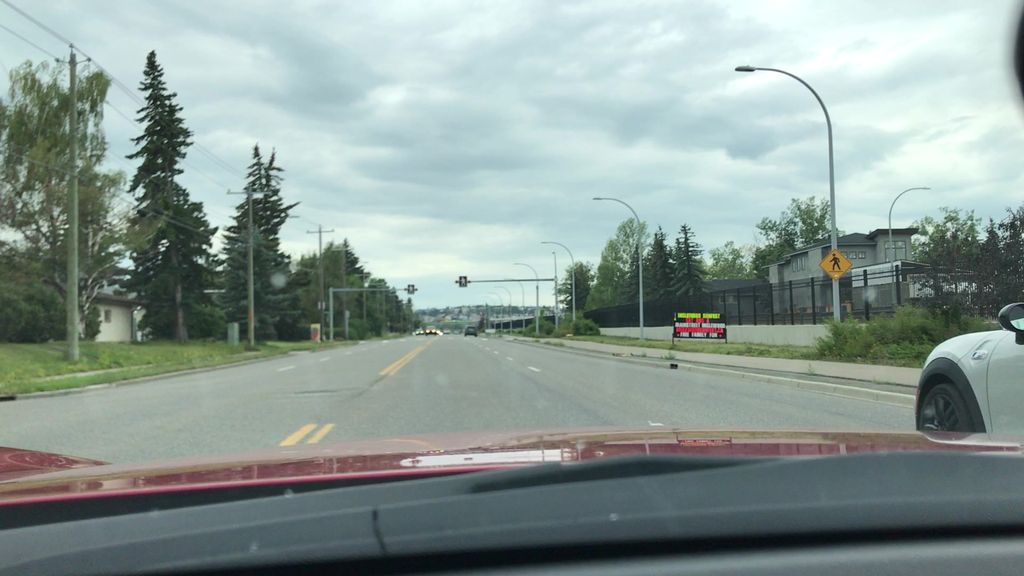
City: calgary